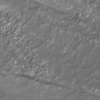
Label: not_dusty